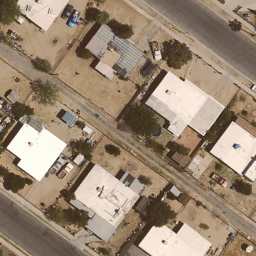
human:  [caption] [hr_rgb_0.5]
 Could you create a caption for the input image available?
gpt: It is a medium residential area .

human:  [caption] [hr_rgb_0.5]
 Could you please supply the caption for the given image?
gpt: Some houses arranged neatly in the medium residential area .

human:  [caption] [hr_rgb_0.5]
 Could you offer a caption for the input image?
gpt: A medium residential area with a road goes through this area .

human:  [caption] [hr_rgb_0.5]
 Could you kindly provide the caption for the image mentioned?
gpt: A medium residential area with houses arranged neatly .

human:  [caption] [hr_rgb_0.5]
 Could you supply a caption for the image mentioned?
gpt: This is a medium residential area with a road goes through this area .